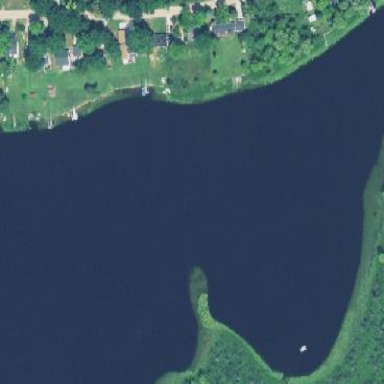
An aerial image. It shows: Serene lake surrounded by nature.